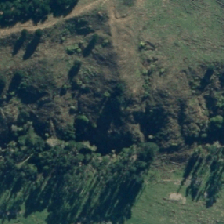
Land cover: manuka_kanuka